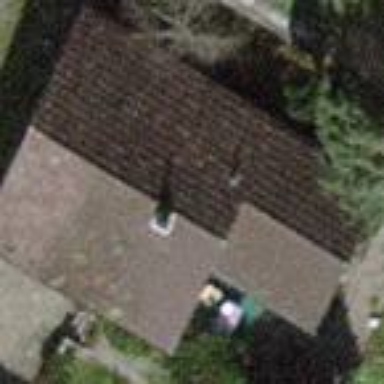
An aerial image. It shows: Detached building.